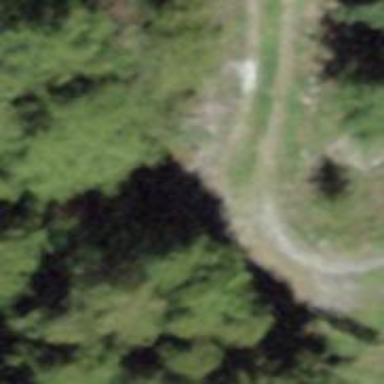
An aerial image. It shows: Track road with grade4 tracktype.